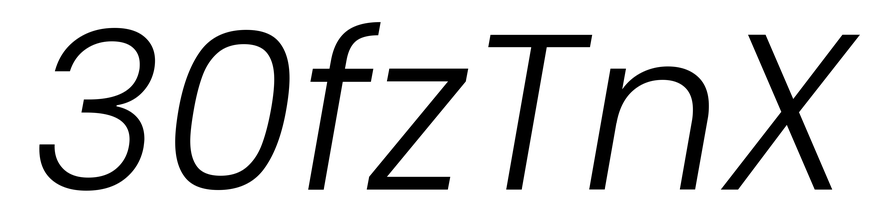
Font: Poppins-LightItalic